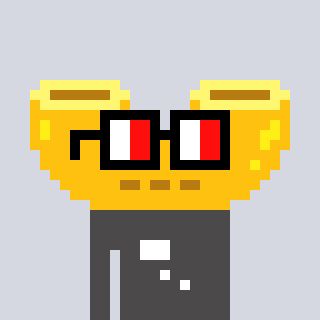
a pixel art character with square glasses with black frames and red eyes, a macaroni-shaped head and a grayscale-colored body on a cool background